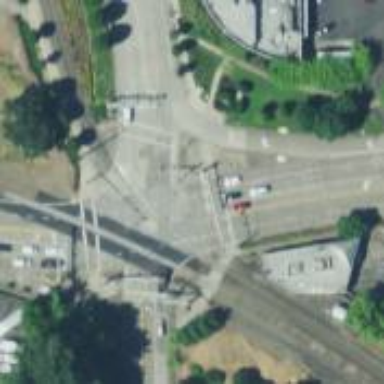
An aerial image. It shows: Level crossing with lights at the railway.